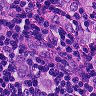
Metastatic tissue present: yes